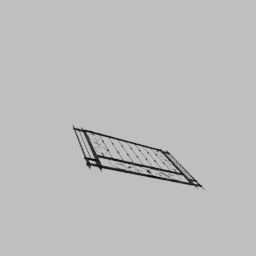
Label: architecture